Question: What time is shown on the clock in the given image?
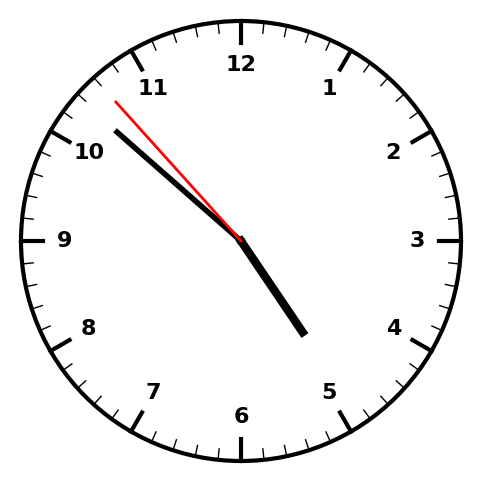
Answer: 04:51:53